Question: I'm struggling to achieve this effect -

Basically the line below needs to be fluid - I cant get my head around how to do this with a bottom border - any ideas?
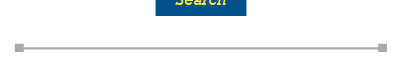
Answer: Here you have a pure css solution: <URL>
You can drag the left separation bar to the right to see it's responsive and gets smaller as you decrease the screen width.
As you see it's effect is very easy to achieve with the pseudo elements 'before' and 'after'.
'''
.container {
position: relative;
width: 50%;
height: 300px;
border-bottom: 2px solid #CCC;
background: url("http://placehold.it/150x100") center center no-repeat;
}
.container:before{
z-index: 1;
position: absolute;
content: " ";
bottom: -6px;
left: -5px;
width: 10px;
height: 10px;
background: #CCC;
}
.container:after{
z-index: 1;
position: absolute;
content: " ";
bottom: -6px;
right: -5px;
width: 10px;
height: 10px;
background: #CCC;
}
'''
'''
<div class="container"></div>
'''